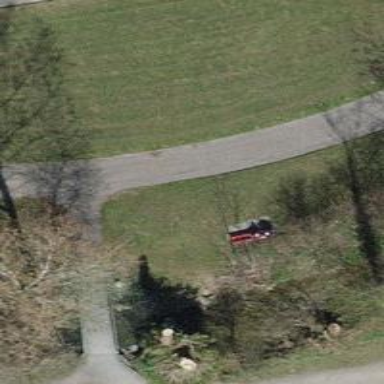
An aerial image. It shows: Bench.